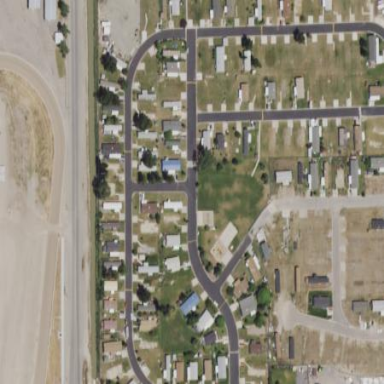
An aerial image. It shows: Residential area designated as trailer park.